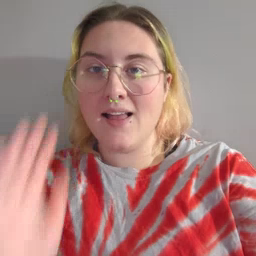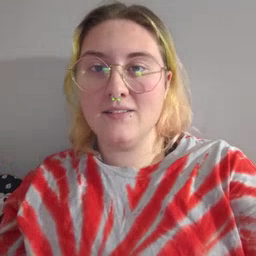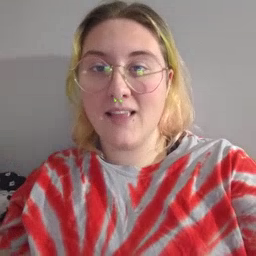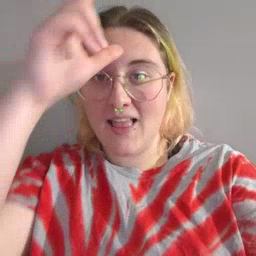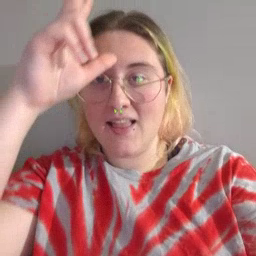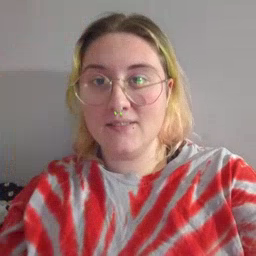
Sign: hen